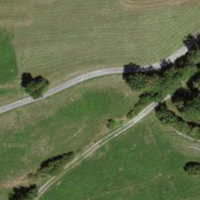
EUNIS habitat code: 24
Species observed at this site:
Picus viridis
Ajuga genevensis